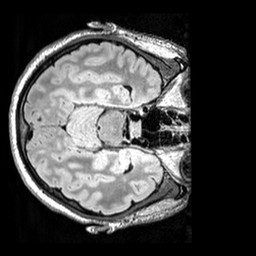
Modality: FLAIR
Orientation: axial
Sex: male
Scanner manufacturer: siemens
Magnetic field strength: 3 T
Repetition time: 5 s
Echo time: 0.395 s